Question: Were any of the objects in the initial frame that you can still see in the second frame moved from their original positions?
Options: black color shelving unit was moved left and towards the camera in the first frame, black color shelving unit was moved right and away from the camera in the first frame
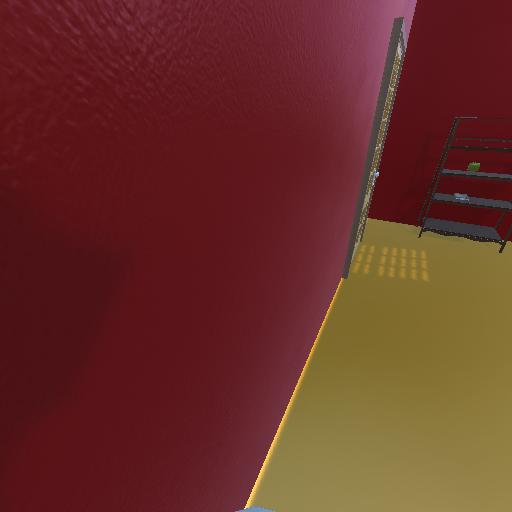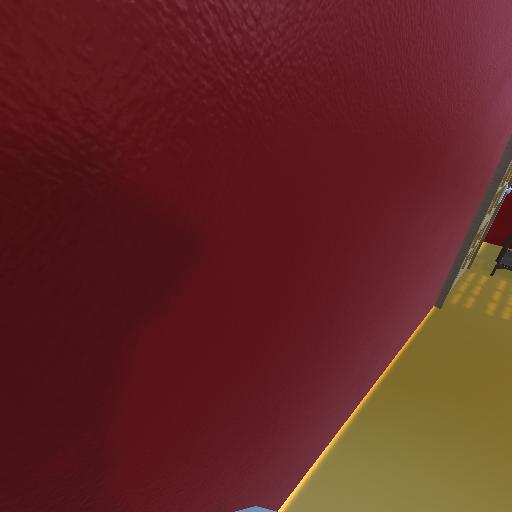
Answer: black color shelving unit was moved left and towards the camera in the first frame